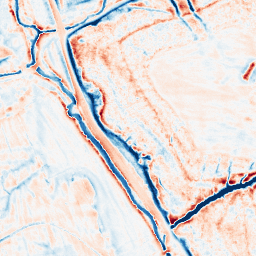
Category: edge_preserving
Decomposition family: guided
Decomposition parameters: radius: 4
eps: 1
Upsampling method: regularized
Upsampling parameters: scale: 2
lambda_reg: 0.001
Upsampling scale: 2